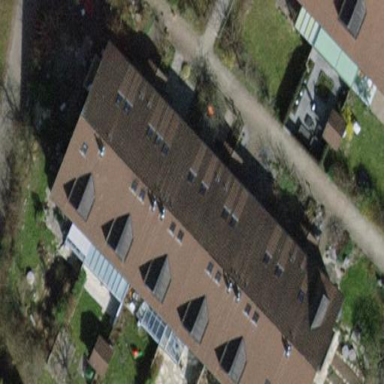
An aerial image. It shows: Terrace building.